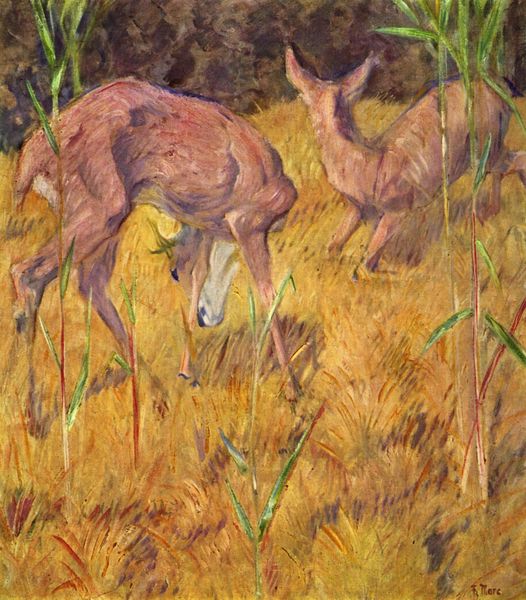
Titel: Rehe im Schilf
Künstler: Franz Marc
Standort: München
Institution: Neue Pinakothek
Schlagwörter: baum, blätter, gemälde, kampf, körper, schatten, weiß, gelb, grün, impressionismus, ocker, bewegung, braun, nase, orange, rücken, schwarz, stroh, blick, gras, rasen, rot, tier, tiere, wiese, expressionismus, malerei, augen, signatur, feld, gräser, halme, natur, schilf, strauch, weide, auge, futter, decke, mutter, spitzen, pflanze, pflanzen, ohren, wald, stock, beine, fell, hufe, schwanz, bein, ruhe, studie, ernte, laufen, weizen, halm, nautr, stille, wild, red, white, essen, black, gold, green, nose, painting, yellow, flowers, two, brown, plant, junge, flucht, waldrand, pärchen, tierbild, aufmerksamkeit, staude, erschreckt, hirsch, kitz, reh, rehe, rehkitz, springen, tree, fressen, hunger, rotbraun, background, field, head, landscape, nature, young, sun, bambus, büschel, autumn, forest, grass, reeds, bushes, plants, geweih, look, drehung, scheu, schtten, bock, äsen, color, shadow, fur, mother, animals, tail, pair, fall, movement, meadow, happy, sunlight, outside, junges, spring, leaves, neck, watercolor, forst, colourful, bend, bent, ears, pastel, pencil, franz marc, marc, animal, deer, eye, legs, impressionist, lauscher, bambi, farnz marc, cane, grasend, stripes, shadows, baby, buck, colour, hooves, paint, eat, eating, grazing, playing, tan, stick, standing, weeds, heads, playful, staruch, sharp, straw, bending, fear, van gogh, raen, fawn, wheat, feeding, natural, shoot, schilfrohre, post impressionism, running, wildlife, hunting, 1910, down, verttrockner, dear, shot, doe, deers, feed, oil paint, delicate, oil pastel, mom, stems, startled, strih, instinkt, alert, turn, weed, stalks, surprise, reed, hit, fuzz, turning, caje, seeds, more, frolick, hunted, fragile, paintinf, nore, shoots, sniff, sniffing, lauser, frolicj, large foreground, browsing, finebones, ygras, acrylics, fawns, afraid, fright